Question: I'm parsing in an xml file using 'SAX' and need to add it as a resource instead of hard coding the file path.
I set up the file path y using a string like this:
'''
private static final String GAME_FILE = "game.xml";
'''
Its been suggested to use 'getResourceAsStream' but I'm not sure how to apply that to my solution.
Does anyone how the reference the file from resources instead within the project?
This is how I reference the xml file by just adding it to the root of the project, which is bad practice:
'''
public class Parser extends DefaultHandler{
private static final String GAME_FILE = "game.xml";
//You should have a boolean switch for each XML element, but not attribute
boolean location = false;
boolean description = false;
boolean item = false;
boolean gameCharacter = false;
boolean searchAlgorithm = false;
//Read in the XML file game.xml and use the current object as the SAX event handler
public void parse() throws ParserConfigurationException, SAXException, IOException{
XMLReader xmlReader = null;
SAXParserFactory spfactory = SAXParserFactory.newInstance();
spfactory.setValidating(false);
SAXParser saxParser = spfactory.newSAXParser();
xmlReader = saxParser.getXMLReader();
xmlReader.setContentHandler(this);
InputSource source = new InputSource(GAME_FILE);
xmlReader.parse(source);
xmlReader.setErrorHandler(this);
}
'''
Below shows the project structure after adding the file to a resources folder, but adding it to the resources folder, causes the file to not be found.

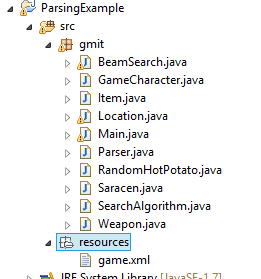
Answer: The problem is that game.xml is technically in the "resources" packages. Thus using
'''
GAME_FILE = "/resources/game.xml"
InputSource source = new InputSource(getClass().getResourceAsStream(GAME_FILE));
'''
should do the trick